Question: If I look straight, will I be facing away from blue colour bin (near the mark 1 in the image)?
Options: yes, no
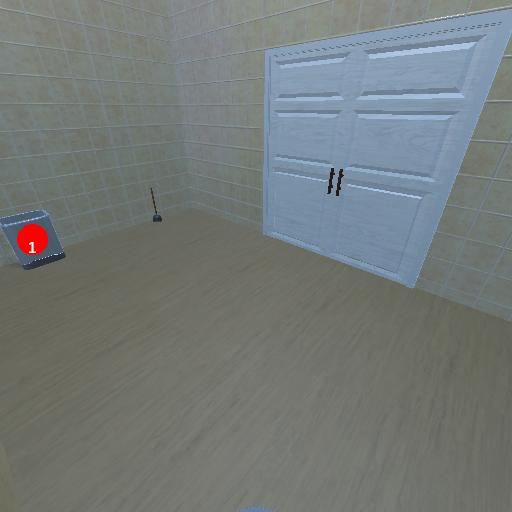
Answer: yes